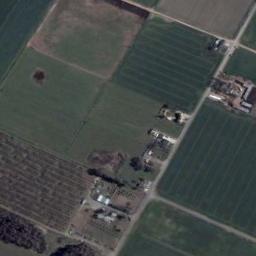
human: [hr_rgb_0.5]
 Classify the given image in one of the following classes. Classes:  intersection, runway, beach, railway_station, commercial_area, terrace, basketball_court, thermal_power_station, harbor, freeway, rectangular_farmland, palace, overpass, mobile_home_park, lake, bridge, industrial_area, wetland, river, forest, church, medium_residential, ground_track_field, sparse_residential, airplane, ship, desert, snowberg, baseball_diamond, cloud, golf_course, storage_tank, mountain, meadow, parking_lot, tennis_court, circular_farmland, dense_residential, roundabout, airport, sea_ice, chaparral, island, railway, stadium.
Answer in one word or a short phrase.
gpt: rectangular_farmland